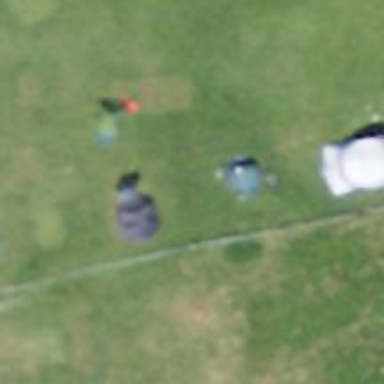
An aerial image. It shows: Campsite with tents set up.